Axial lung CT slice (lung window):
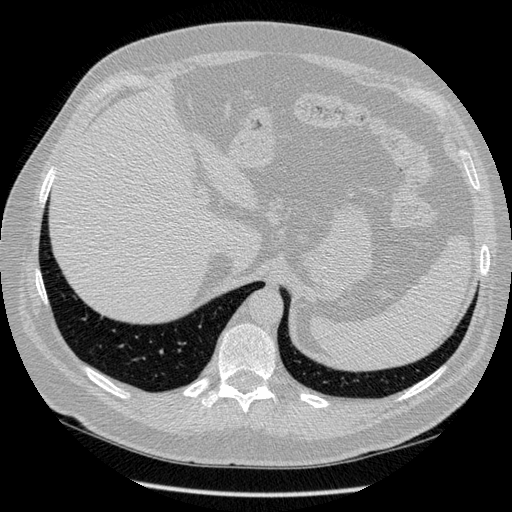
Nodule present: no